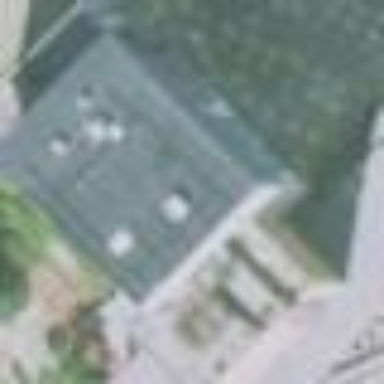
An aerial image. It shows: Office building.